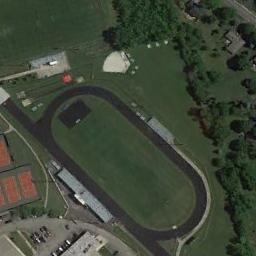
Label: ground_track_field